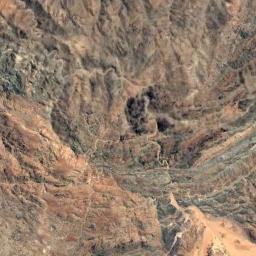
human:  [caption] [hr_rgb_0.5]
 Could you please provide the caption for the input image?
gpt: Seventy percent of the area on this mountain is covered by vegetation .

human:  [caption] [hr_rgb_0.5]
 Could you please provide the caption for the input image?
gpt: The mountain is consist of the bare land .

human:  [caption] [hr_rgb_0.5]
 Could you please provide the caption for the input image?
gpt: The mountains are winding and undulating .

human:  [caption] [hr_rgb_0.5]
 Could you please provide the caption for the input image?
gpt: The mountain has a rugged surface and its rocks are brown .

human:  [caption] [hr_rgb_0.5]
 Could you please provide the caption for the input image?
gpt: There are some ridges on the brown mountain .